Aerial crown-view tile of a tropical tree (Barro Colorado Island, Panama), acquired 20250616:
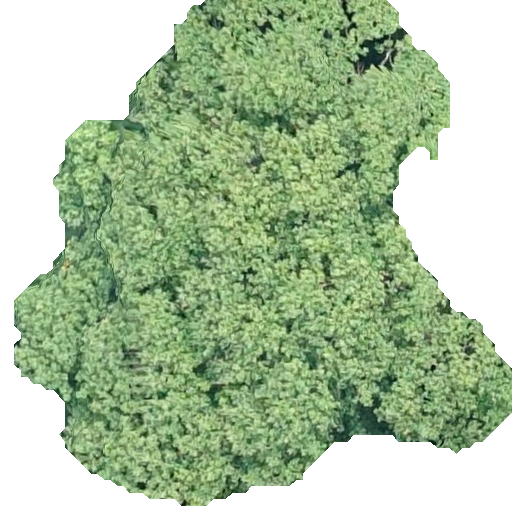
Species: Hieronyma alchorneoides
GBIF accepted scientific name: Hieronyma alchorneoides
Crown area: 253.568 m²